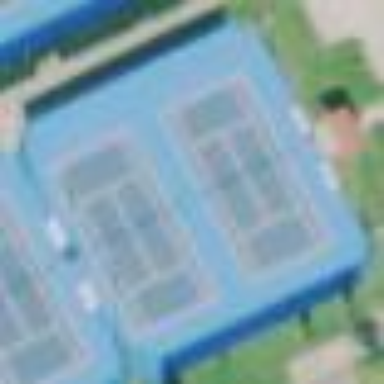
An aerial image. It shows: Tennis court on pitch designated for leisure land.